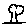
Label: tree